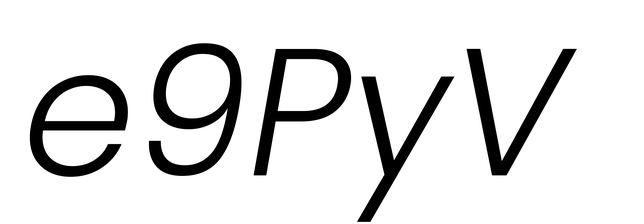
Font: Poppins-LightItalic